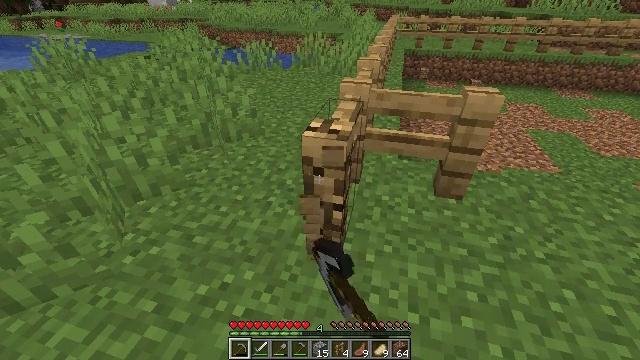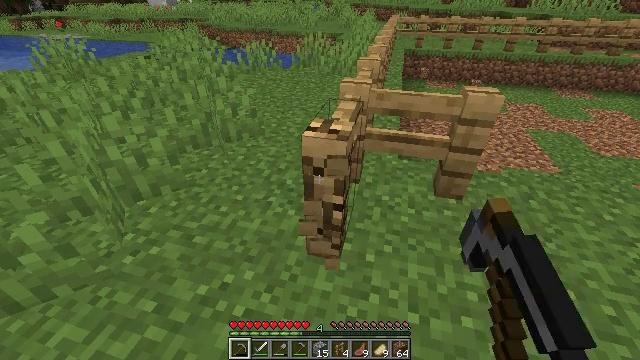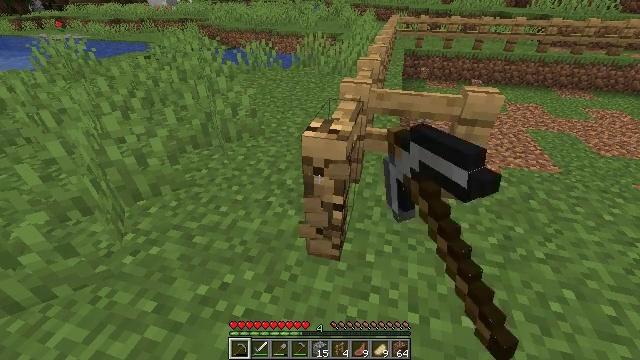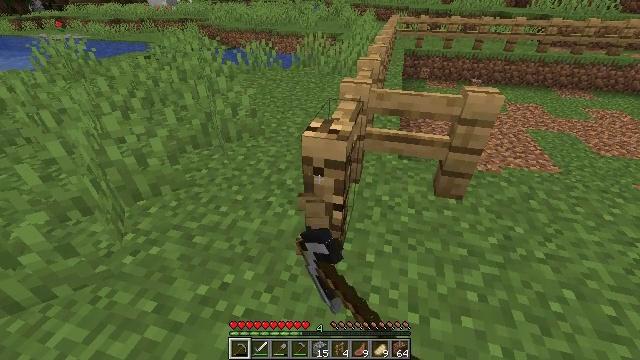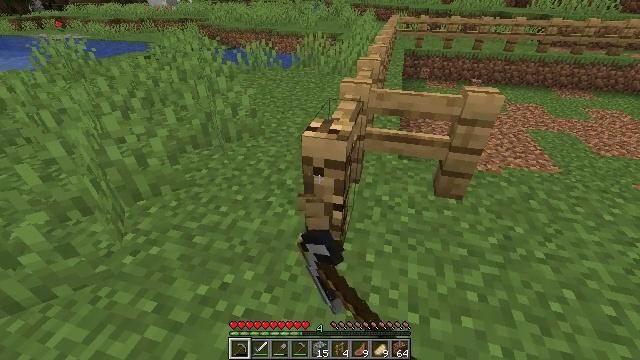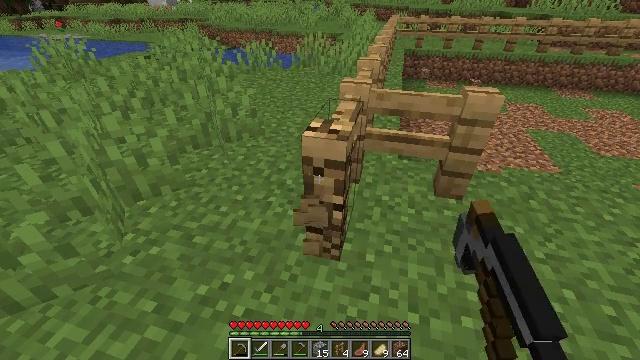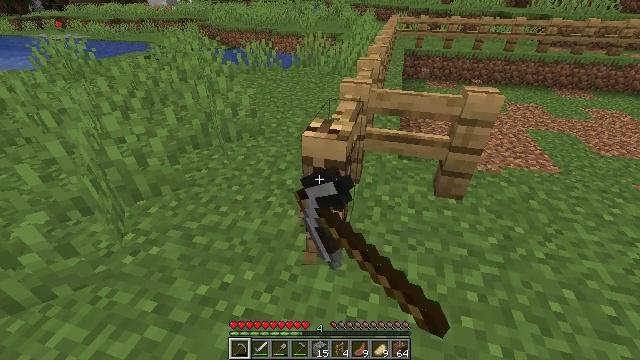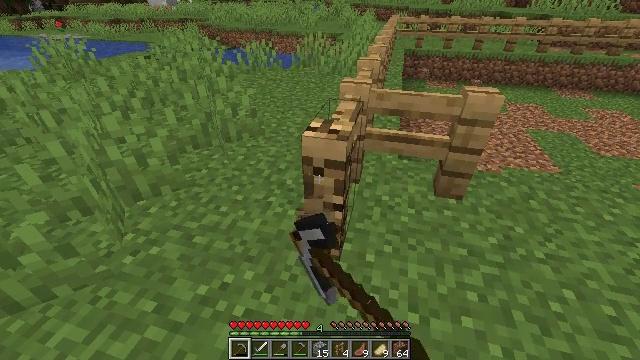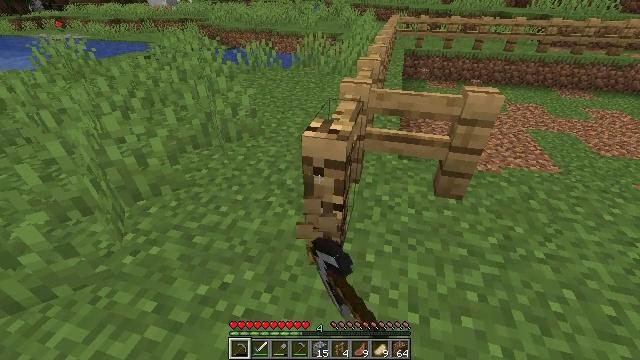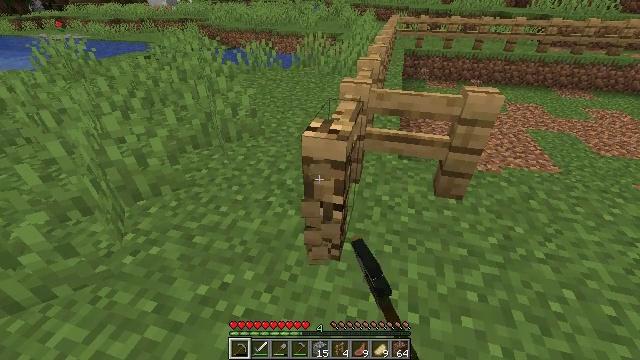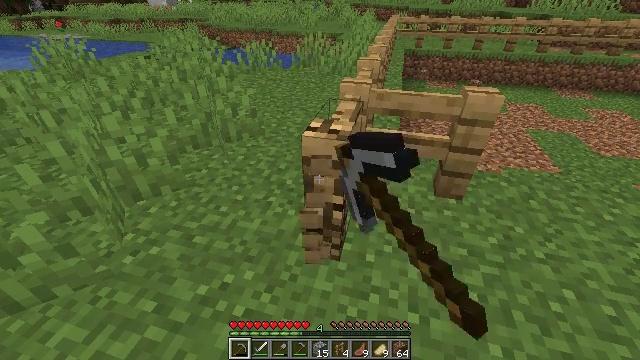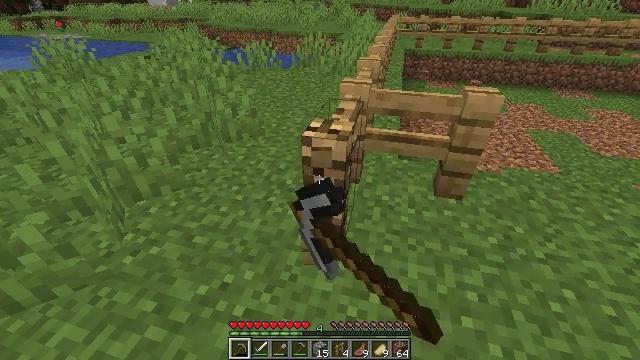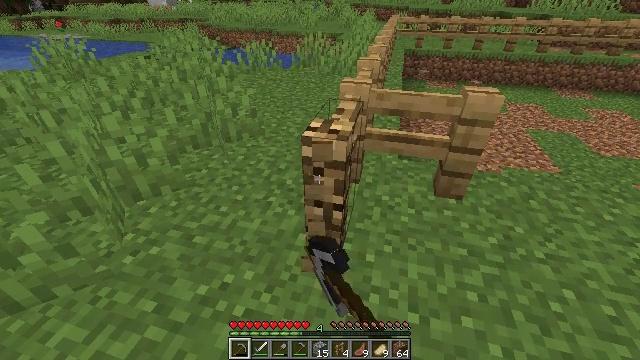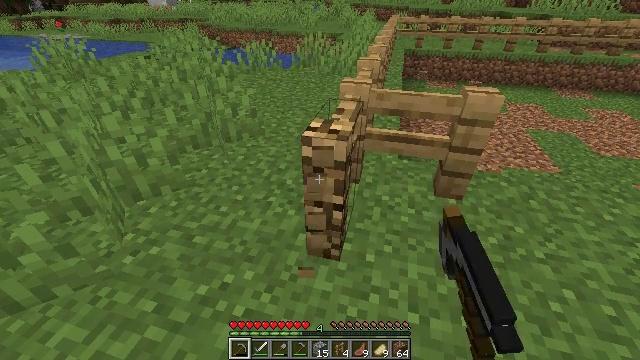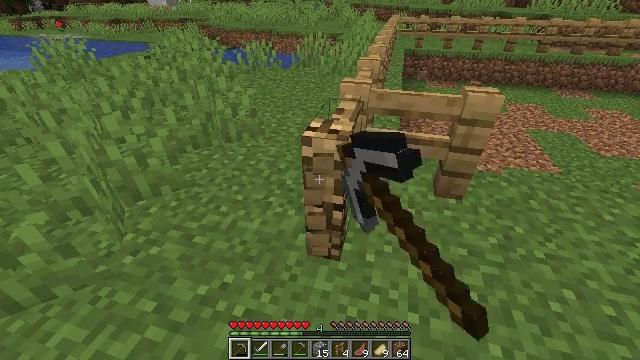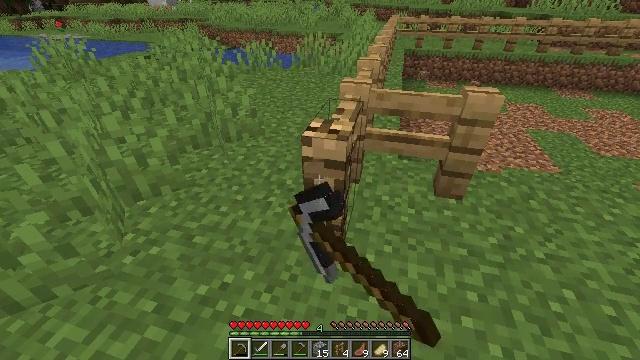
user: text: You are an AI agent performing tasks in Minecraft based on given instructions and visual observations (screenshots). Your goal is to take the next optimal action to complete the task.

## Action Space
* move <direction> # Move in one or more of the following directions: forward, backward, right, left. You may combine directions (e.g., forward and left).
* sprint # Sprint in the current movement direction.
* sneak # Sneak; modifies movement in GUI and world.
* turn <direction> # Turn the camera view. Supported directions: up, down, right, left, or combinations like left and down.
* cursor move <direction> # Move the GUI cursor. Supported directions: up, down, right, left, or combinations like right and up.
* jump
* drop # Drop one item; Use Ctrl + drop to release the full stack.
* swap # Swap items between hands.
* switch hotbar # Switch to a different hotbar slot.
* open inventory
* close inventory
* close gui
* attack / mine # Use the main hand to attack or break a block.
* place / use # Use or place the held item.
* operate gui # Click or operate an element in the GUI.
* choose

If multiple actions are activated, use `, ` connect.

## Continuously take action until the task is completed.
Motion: motion action
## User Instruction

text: Mine the oak fence from the structure.
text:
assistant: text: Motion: attack / mine
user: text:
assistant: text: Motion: attack / mine
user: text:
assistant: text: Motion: attack / mine
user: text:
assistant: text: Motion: attack / mine
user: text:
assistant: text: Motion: attack / mine
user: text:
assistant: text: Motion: attack / mine
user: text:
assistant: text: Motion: attack / mine
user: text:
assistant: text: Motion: attack / mine
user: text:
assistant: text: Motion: attack / mine
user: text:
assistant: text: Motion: attack / mine
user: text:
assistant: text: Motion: attack / mine
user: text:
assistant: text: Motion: attack / mine
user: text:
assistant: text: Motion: attack / mine
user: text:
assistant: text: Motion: attack / mine
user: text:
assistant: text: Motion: attack / mine
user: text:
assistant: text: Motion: attack / mine
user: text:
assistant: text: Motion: attack / mine
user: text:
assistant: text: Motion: attack / mine
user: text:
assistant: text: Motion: attack / mine
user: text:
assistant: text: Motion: attack / mine
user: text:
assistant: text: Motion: attack / mine
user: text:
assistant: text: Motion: attack / mine